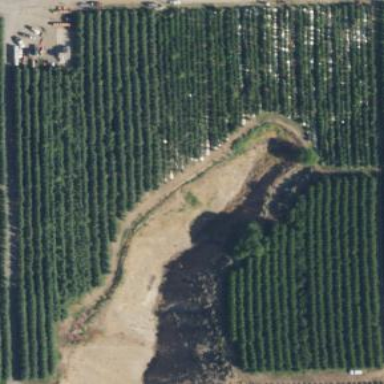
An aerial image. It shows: Orchard.